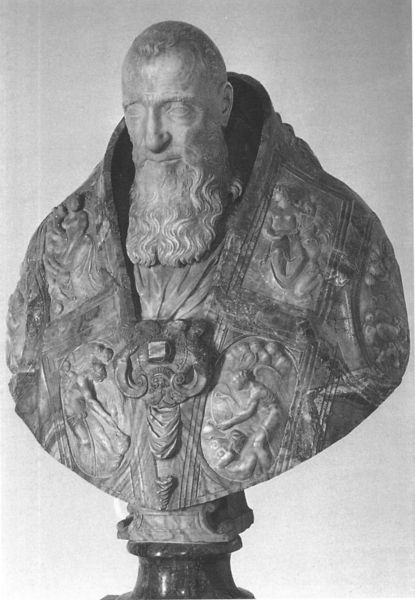
Titel: Büste Papst Pauls III.
Künstler: Guglielmo della Porta
Institution: Neapel, Museo Nazionale di Capodimonte
Schlagwörter: mann, umhang, frau, grau, marmor, nase, tuch, alt, bart, falten, kragen, sockel, bildnis, portrait, porträt, kirche, gewand, kutte, mantel, brustbild, renaissance, skulptur, relief, brüste, bilder, papst, büste, glatze, ornamente, plastik, stola, heiliger, weise, schließe, würde, medici, bildfelder, paps, langer bart, past, ei, relogion, brutbild, tucjhe